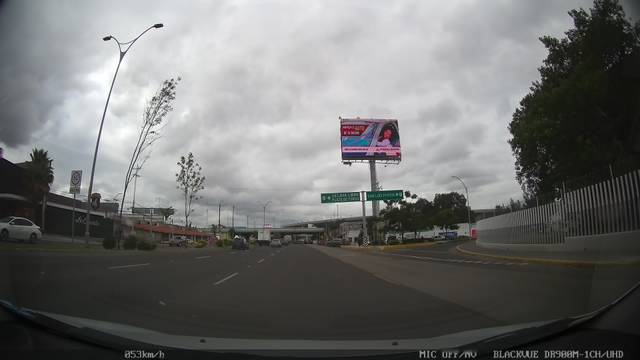
Region: Mexico
Coordinates: 20.578, -100.401